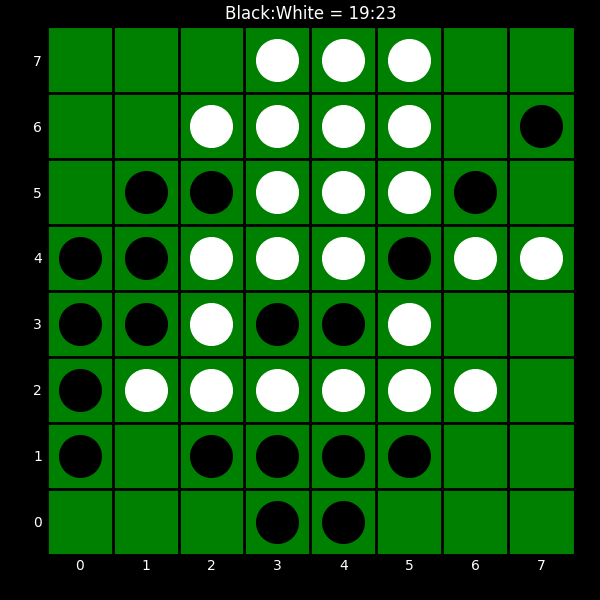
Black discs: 19
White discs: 23